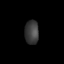
Tissue: lung
Cell type: Others
Senescence score: 0.1419
Nuclear area (px): 330
Mean DAPI intensity: 59.855